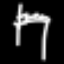
Label: bed